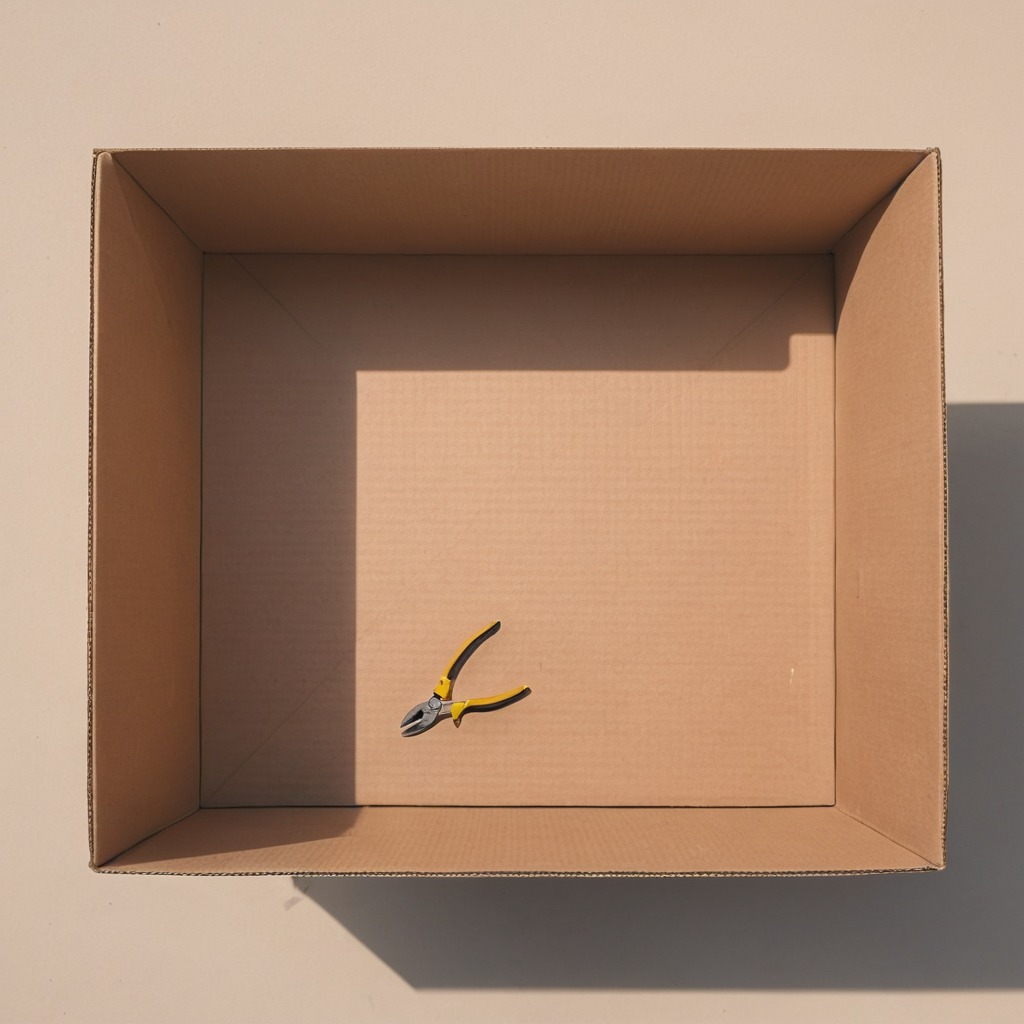
A plier lying on a clean dry cardboard box surface in an outdoor workshop during daytime bright natural light soft shadows slightly creased but